Рассмотрим гибкую однородную струну, в которой создано натяжение $T$, и получим дифференциальное уравнение, описывающее её малые поперечные свободные колебания. Пусть сила натяжения существенно превышает вес струны. Направим ось $x$ вдоль струны в положении равновесия. Форму струны будем описывать функцией $y(x,t)$, определяющей её вертикальное смещение в точке $x$ в момент времени $t$ (см. Рис. 1). Угол наклона касательной к струне в точке $x$ относительно горизонтального направления обозначим как $\alpha$. В любой момент этот угол совпадает углом наклона касательной к графику функции $y(x)$, то есть $\operatorname{tg} \alpha= \frac{\partial y}{ \partial x}$.Рассмотрим элементарный участок струны, находящийся в точке $x$, имеющий длину $\delta x$ и массу $\delta m = \rho_l \delta x$, где $\rho_l$ — погонная плотность струны (масса на единицу длины). При отклонении от равновесия на выделенный элемент действуют силы натяжения $T_1$ и $T_2$, направленные по касательной к струне. Их вертикальная составляющая будет стремиться вернуть рассматриваемый участок струны к положению равновесия, придавая элементу некоторое вертикальное ускорение $\frac{\partial^2 y}{\partial t^2}$ . Заметим, что угол $\alpha$ зависит от координаты $x$ вдоль струны и различен в точках приложения сил $T_1$ и $T_2$. Таким образом, второй закон Ньютона для вертикального движения элемента струны запишется в следующем виде:$$\delta m \frac{\partial^2 y}{\partial t^2} = -T_1 \sin \alpha_1 + T_2 \sin \alpha_2.$$  Рис. 1. К выводу уравнения колебаний струны Основываясь на предположении, что отклонения струны от положения равновесия малы, можем сделать ряд упрощений: Разделим обе части уравнения движения на $\delta x$ и устремим размер элемента к нулю ($\delta x \rightarrow 0$). Тогда уравнение движения примет вид: $$ \rho_l \frac{\partial^2 y}{\partial t^2} = \frac{T_2 \sin \alpha_2 - T_1 \sin \alpha_1}{\delta x} \approx T \frac{\alpha_2 - \alpha_1}{\delta x} \rightarrow T \frac{\partial \alpha}{\partial x}. $$ Подставляя $\alpha = \frac{\partial y}{\partial x}$, и вводя обозначение $u = \sqrt{\frac{T}{\rho_l}}$, находим окончательно уравнение свободных малых поперечных колебаний струны: $$ \frac{\partial^2 y}{\partial t^2} = u^2 \frac{\partial^2 y}{\partial x^2}. $$ Уравнение выше называют волновым уравнением. Кроме волн на струне, оно может описывать волновые процессы в самых разных системах, в том числе волны в сплошных средах (звук), электромагнитные волны и т.д. Решение волнового уравнения, приведенного выше, представимо в виде суммы двух волн произвольной формы, бегущих в противоположные стороны со скоростями $\pm u$: $$ y(x, t) = y_1(x - ut) + y_2(x + ut), $$ где $u$ — скорость распространения волны, $y_1$ и $ y_2$ — произвольные функции, вид которых в конкретной задаче определяется из начальных и граничных условий. Особый интерес представляет случай гармонических волн: $$ y(x,t)=a \cos⁡(\omega t - k x)+b \cos⁡(\omega t + k x), $$ что соответствует суперпозиции двух гармонических волн, бегущих навстречу друг другу со скоростью $u = \frac{\omega}{k} = \nu \lambda$. Из формулы выше для скорости волны видно, что она зависит только от силы натяжения струны $T$ и ее погонной плотности $\rho_l$. Найдем вид свободных колебаний струны с закрепленными концами. Пусть струна закреплена в точках $x = 0$ и $x = L$. Концы струны не колеблются, поэтому $y(0,t) = 0$ и $y(L,t) = 0$ для любых $t$. Используя выражение выше, находим $y(0,t) = a \cos ⁡\omega t+b \cos ⁡\omega t = 0$, откуда следует, что $a = - b$. Тогда после тригонометрических преобразований выражение выше примет вид: $$ y(x,t) = 2 a \sin ⁡kx \cdot \sin \omega t. $$ Колебания струны, описываемые такой функцией, называются стоячими волнами. Видно, что стоячая волна может быть получена как сумма (интерференция) двух гармонических бегущих волн, имеющих равную амплитуду и движущихся навстречу друг другу. Как видно из уравнения, точки струны, в которых $\sin ⁡kx = 0$, в любой момент времени неподвижны. Такие точки называются узлам. Остальные точки совершают в вертикальной плоскости гармонические колебания с частотой $\nu =\omega / 2 \pi = u / \lambda$. Амплитуда колебаний распределена вдоль струны по гармоническому закону: $y_0(x) = 2 a \sin ⁡kx$. В точках, где $\sin ⁡kx = 1$, амплитуда колебаний максимальна — они называются пучностями. Используя второе граничное условие $y(L,t) = 0$ (точки крепления струны должны быть узлами стоячей волны), найдём условие образования стоячих волн на струне: $$ y(x,t) = 2 a \sin ⁡kL, $$ откуда $$ \sin ⁡kL = 0 \quad \implies \quad kL = \pi n, n \in \mathbb{N}. $$ Таким образом, стоячие волны на струне с закреплёнными концами могут образовываться только если на длине струны укладывается целое число полуволн: $$ L = \frac{\lambda_n}{2} n. $$ Поскольку длина волны однозначно связана с её частотой, струна может колебаться только с определёнными частотами: $$ \nu_n = \frac{u}{\lambda_n} = \frac{n}{2L} \sqrt{\frac{T}{\rho_l}}, n \in \mathbb{N}. $$ Набор (спектр) разрешённых частот $\nu_n$ называют собственными частотами колебаний струны. Режим колебаний, соответствующий каждой из частот $\nu_n$, называется собственной (или нормальной) модой колебаний. Произвольное колебание струны может быть представлено в виде суперпозиции её собственных колебаний. Наименьшая частота $\nu_1$ называется также основным тоном (или первой гармоникой), а остальные ($\nu_2 = 2 \nu_1$, $\nu_3 = 3 \nu_1$) — обертонами (высшими гармониками). На Рис. 2 показана картина стоячих волн для $n = 1, 2, 3$. Заметим, что число $n$ определяет число пучностей (не узлов!) колеблющейся струны.Таким образом, спектр собственных частот струны определён её погонной плотностью $\rho_l$, силой натяжения $T$ и длиной струны $L$.  Рис. 2. Первые три гармоники струны Схема установки приведена на Рис. 3. Стальная гитарная струна 1 закрепляется в горизонтальном положении между двумя стойками с зажимами 2 и 3, расположенными на массивной станине 4. Один конец струны закреплен в зажиме 2 неподвижно. К противоположному концу струны, перекинутому через блок, прикреплена платформа с грузами 5, создающими натяжение струны. Зажим 3 можно передвигать по станине, устанавливая требуемую длину струны. Возбуждение и регистрация колебаний струны осуществляются с помощью электромагнитных датчиков (вибраторов), расположенных на станине под струной. Электромагнитный датчик 6 подключен к звуковому генератору 7 и служит для возбуждения колебаний струны, частота которых измеряется с помощью частотомера 10 (в некоторых установках частотомер встроен в генератор). Колебания струны регистрируются с помощью электромагнитного датчика 8, сигнал с которого передается на вход осциллографа 9. Разъёмы, через которые датчики с помощью кабелей соединяются с генератором и осциллографом, расположены на корпусе станины.  Участок струны, расположенный над электромагнитом, совершает колебательное движение в вертикальной плоскости с частотой задающего генератора. Колебания далее передаются по всей струне и, если частота колебаний совпадает с одной из собственных частот струны, на струне устанавливается стоячая волна. Колеблющаяся струна возбуждает в регистрирующей катушке переменную ЭДС с амплитудой, пропорциональной амплитуде колебаний струны. Сигнал ЭДС измеряется с помощью осциллографа. Магнитное поле наиболее однородно по координате в центральной части электромагнита, поэтому датчики должны быть повернуты так, чтобы струна располагалась в центральной части перпендикулярно к полюсам магнита. Возбуждающий датчик следует расположить вблизи неподвижного конца струны (ближе к узлу), а регистрирующий — в пучности.
Для силы натяжения, соответствующей полной массе груза, крепежа и платформы в $m = 1 \ кг$, для диаметра струны $d \approx 0.3 \ мм$, длины струны $L = 50 \ см$, и зная табличное значение плотности стали $7.8 \ г/см^3$, рассчитайте частоту основной гармоники $\nu_1^{th}$ и запишите это значение в лист ответов.
Установите на платформу груз такой массы, чтобы полная масса груза, крепежа и платформы составила $1 \ кг$, а длина зажатой части струны была равна $L = 50 \ см$. Возбуждающий датчик установите вблизи узла стоячей волны. Подайте синусоидальный сигнал на возбуждающий датчик. Добейтесь возбуждения стоячей волны на частоте вблизи найденной в пункте $A1$. Запишите полученное значение частоты $\nu_1$.
Экспериментально определите значения частот $\nu_n$ стоячих волн, которые удается наблюдать на высоких гармониках. Достаточно исследовать 5 высоких гармоник ($2 \leq n \leq 6)$.
Проведите дополнительные измерения пунктов $A2-A3$ для $6$ других различных значений силы натяжения струны. Максимальная нагрузка не должна превышать $3.5 \ кг$. При каждом значении натяжения струны достаточно исследовать 6 гармоник ($1 \leq n \leq 6$).
Постройте на одном графике графики зависимости частоты $\nu_n$ от номера гармоники $n$ при различных натяжениях $T$.
Определите скорости волн $u$, распространяющихся по струне. Оцените погрешности $u$.
Постройте график зависимости квадрата скорости $u^2$ от силы натяжения $T$. Определите погонную плотность струны $\rho_l$ и оцените погрешность результата. Сравните полученное значение $\rho_l$ со значением, указанным на установке.
Сняв амплитудно-частотную характеристику для струны в состоянии из пункта $A2$ вблизи частоты основной гармоники, оцените добротность $Q$ струны как колебательной системы.
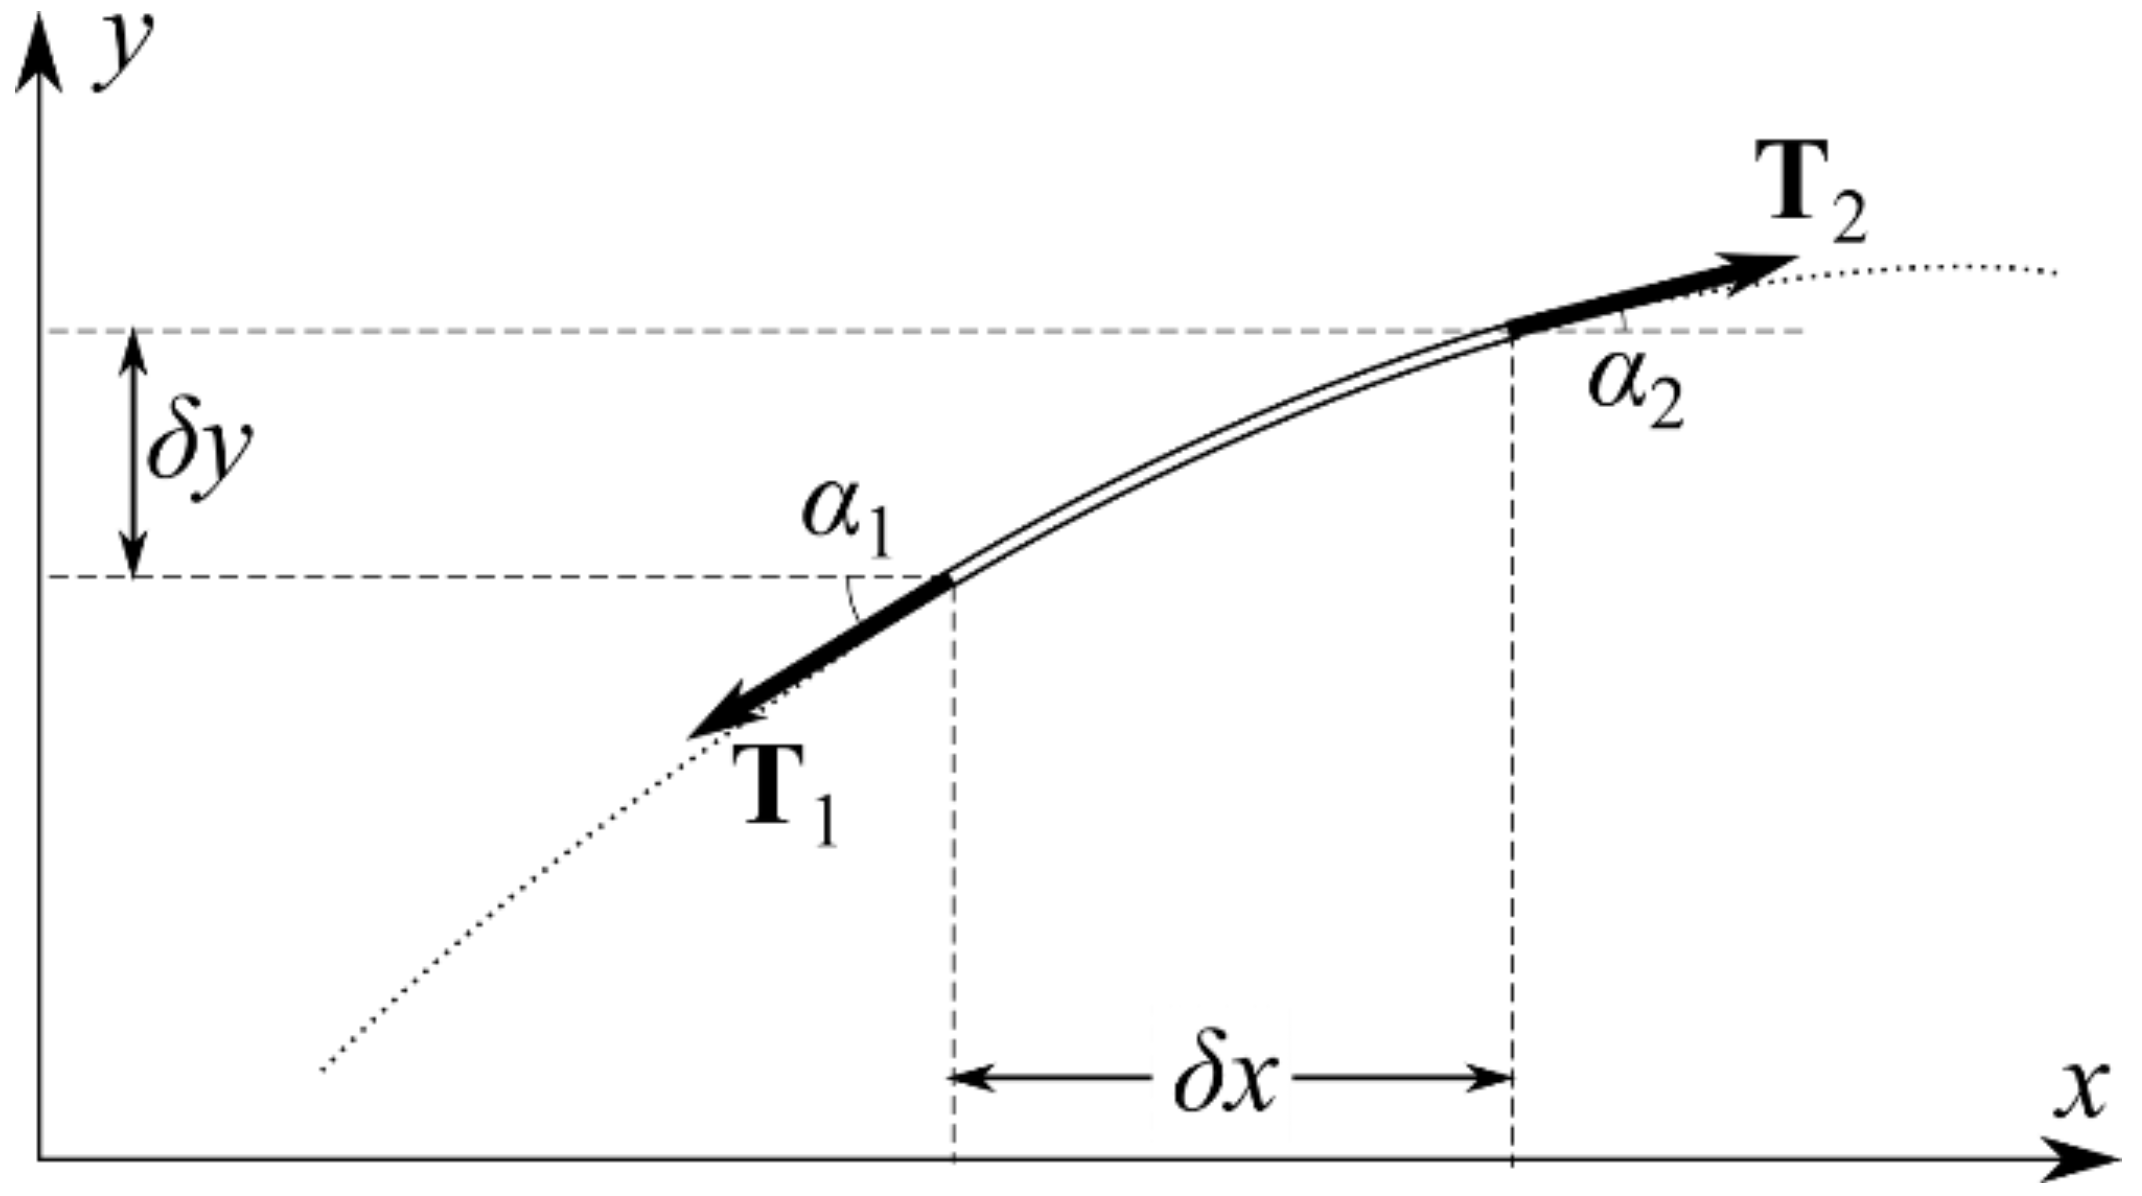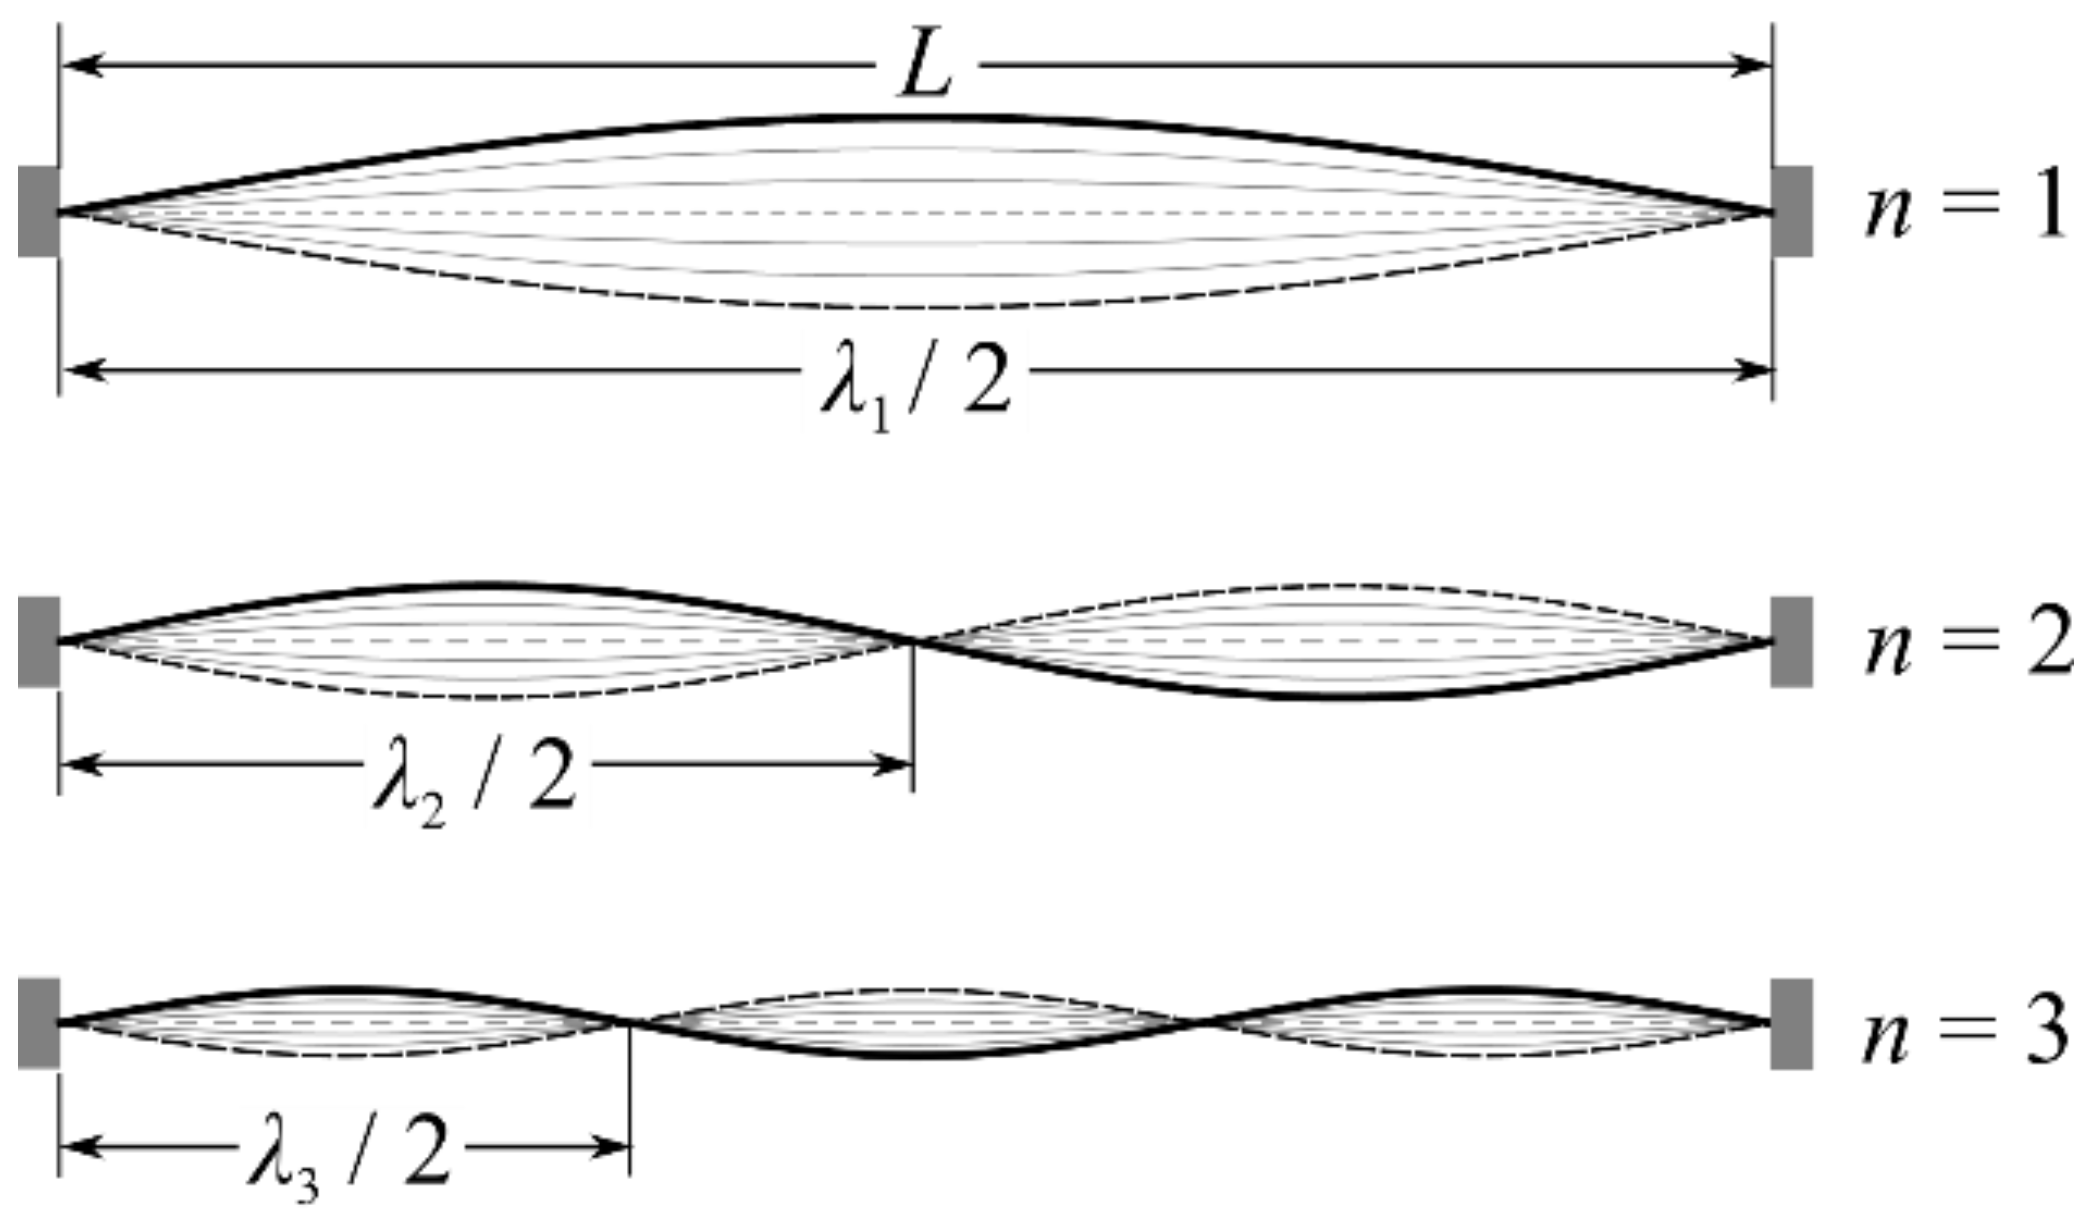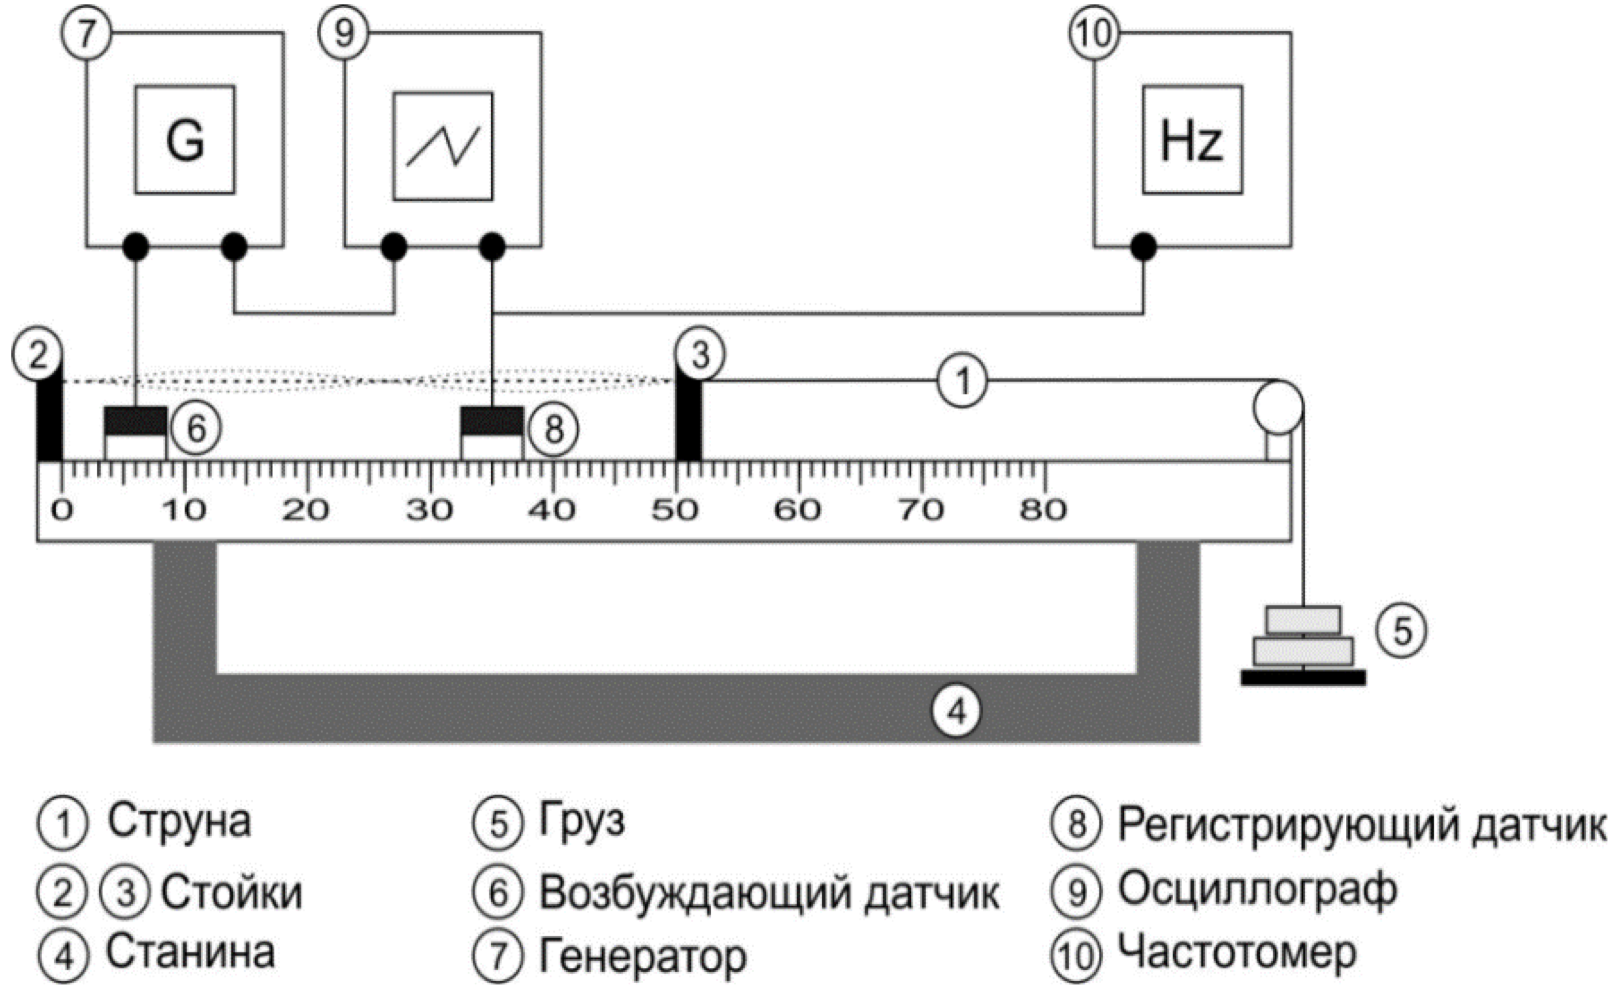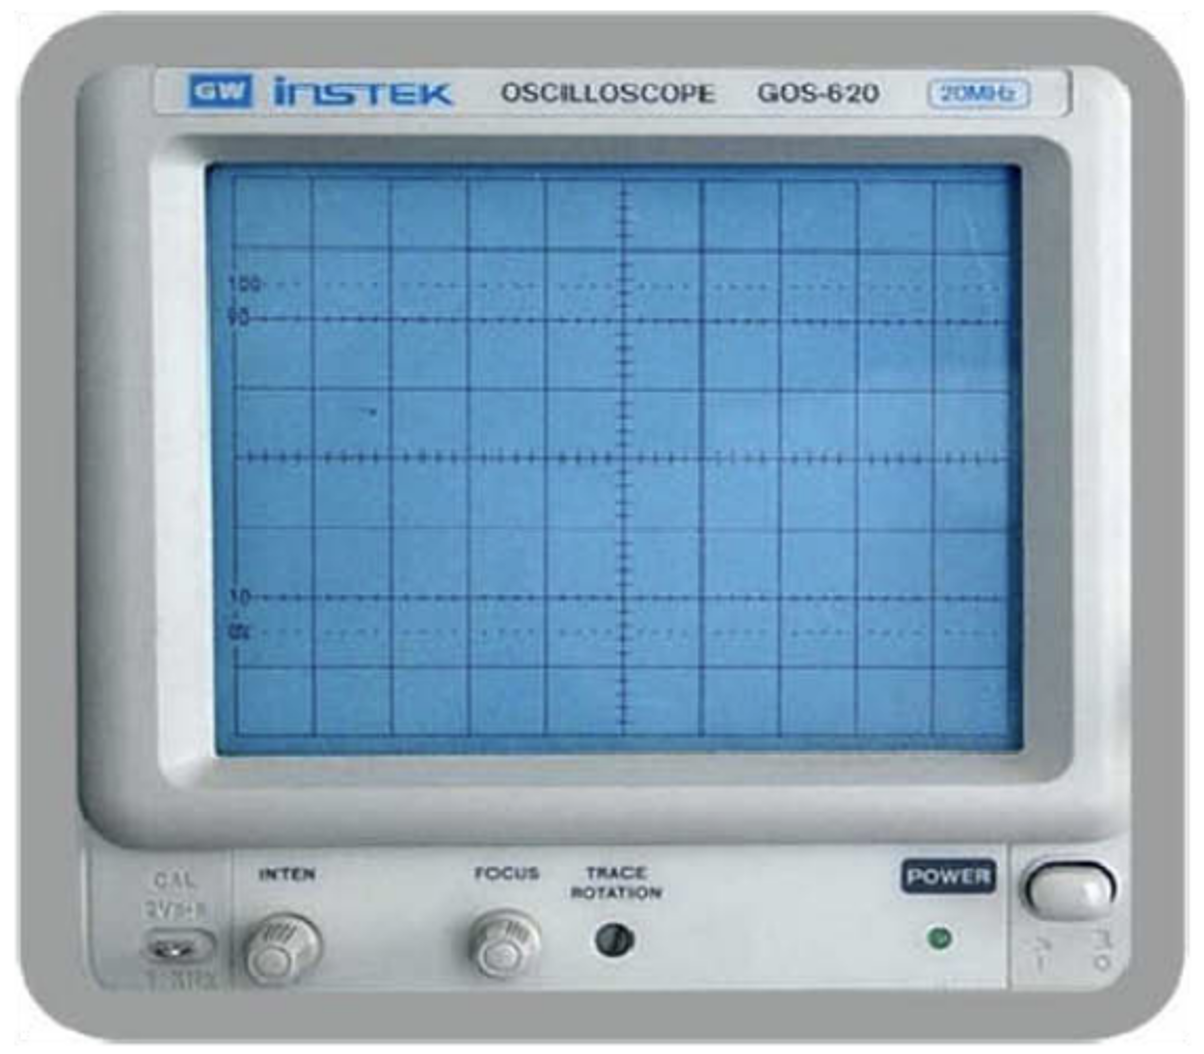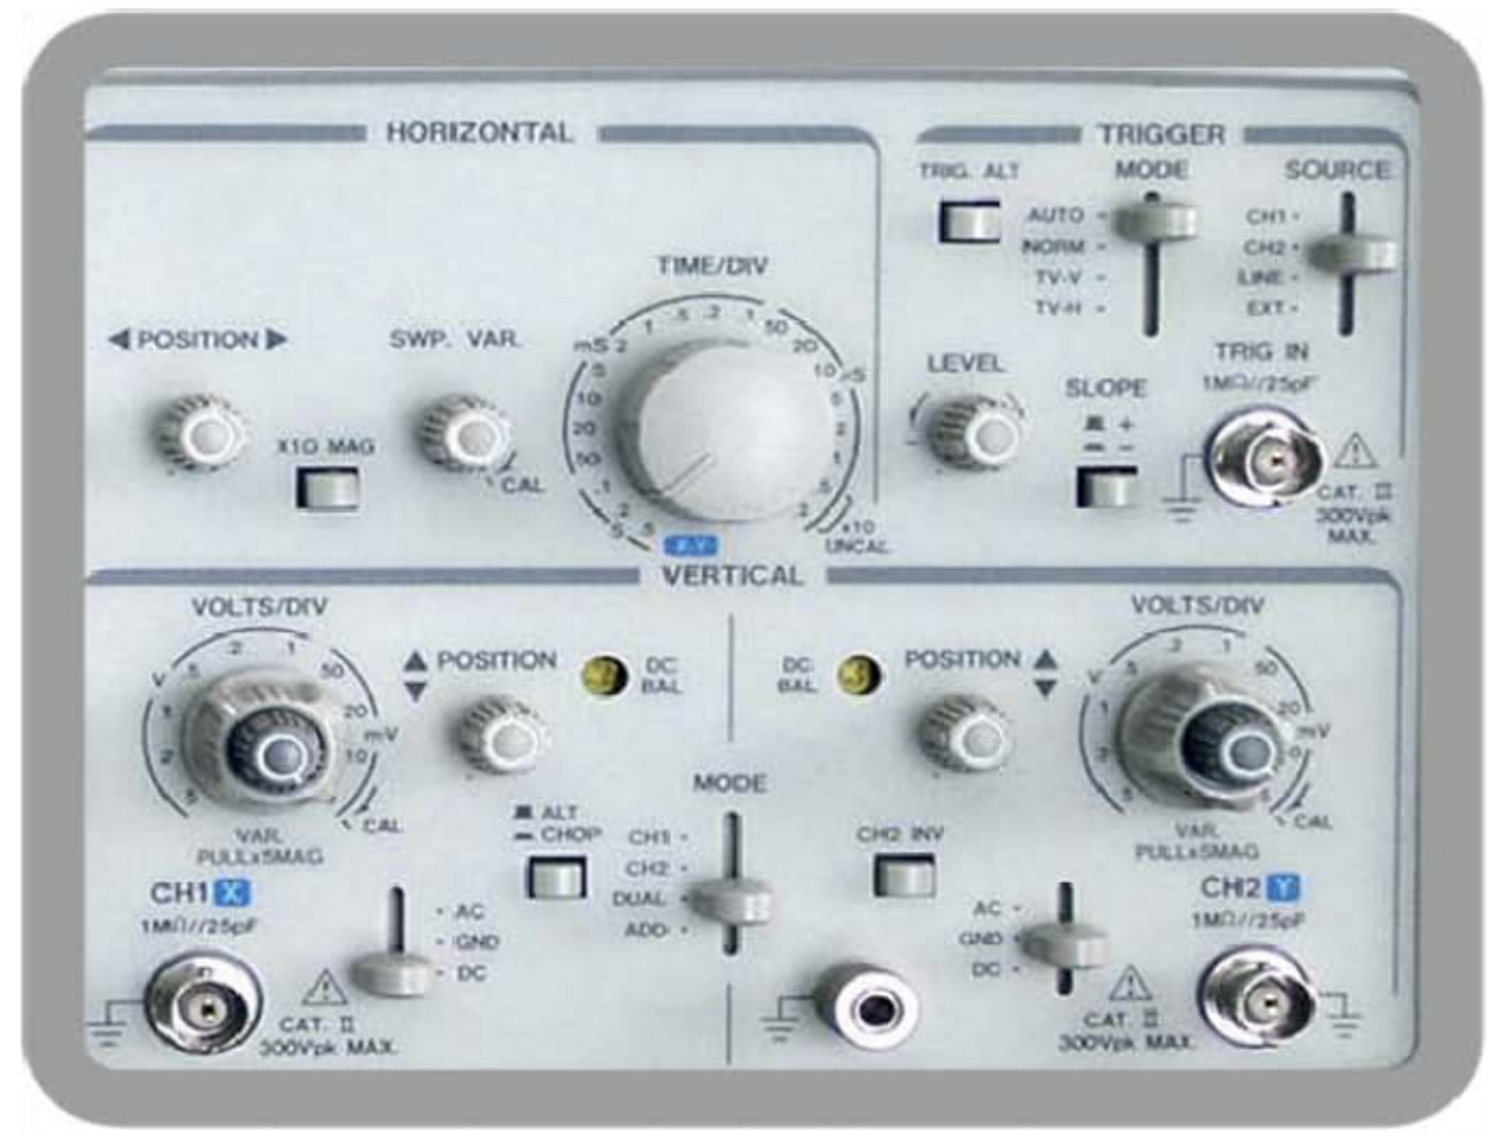
Для силы натяжения, соответствующей полной массе груза, крепежа и платформы в $m = 1 \ кг$, для диаметра струны $d \approx 0.3 \ мм$, длины струны $L = 50 \ см$, и зная табличное значение плотности стали $7.8 \ г/см^3$, рассчитайте частоту основной гармоники $\nu_1^{th}$ и запишите это значение в лист ответов.

Установите на платформу груз такой массы, чтобы полная масса груза, крепежа и платформы составила $1 \ кг$, а длина зажатой части струны была равна $L = 50 \ см$. Возбуждающий датчик установите вблизи узла стоячей волны. Подайте синусоидальный сигнал на возбуждающий датчик. Добейтесь возбуждения стоячей волны на частоте вблизи найденной в пункте $A1$. Запишите полученное значение частоты $\nu_1$.

Экспериментально определите значения частот $\nu_n$ стоячих волн, которые удается наблюдать на высоких гармониках. Достаточно исследовать 5 высоких гармоник ($2 \leq n \leq 6)$.

Проведите дополнительные измерения пунктов $A2-A3$ для $6$ других различных значений силы натяжения струны. Максимальная нагрузка не должна превышать $3.5 \ кг$. При каждом значении натяжения струны достаточно исследовать 6 гармоник ($1 \leq n \leq 6$).

Постройте на одном графике графики зависимости частоты $\nu_n$ от номера гармоники $n$ при различных натяжениях $T$.

Определите скорости волн $u$, распространяющихся по струне. Оцените погрешности $u$.

Постройте график зависимости квадрата скорости $u^2$ от силы натяжения $T$. Определите погонную плотность струны $\rho_l$ и оцените погрешность результата. Сравните полученное значение $\rho_l$ со значением, указанным на установке.

Сняв амплитудно-частотную характеристику для струны в состоянии из пункта $A2$ вблизи частоты основной гармоники, оцените добротность $Q$ струны как колебательной системы.
Темы:
E